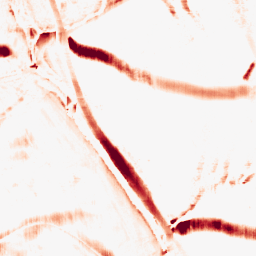
Category: morphological
Decomposition family: morphological_rect
Decomposition parameters: operation: opening
width: 10
height: 20
Upsampling method: cubic_mitchell
Upsampling parameters: scale: 2
Upsampling scale: 2